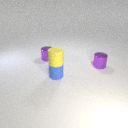
small purple metal cylinder to the right of small purple metal cylinder